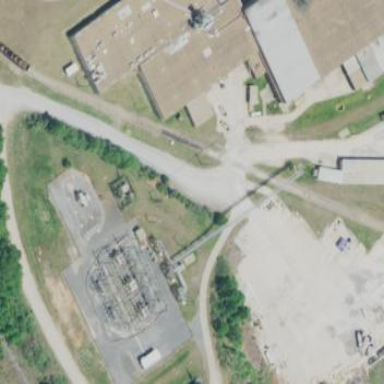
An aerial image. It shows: Industrial power substation enclosed by fence.